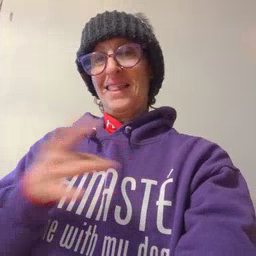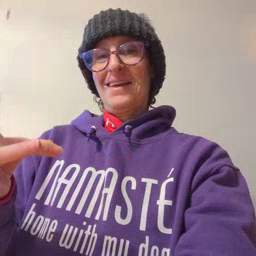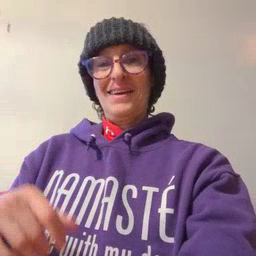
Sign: like